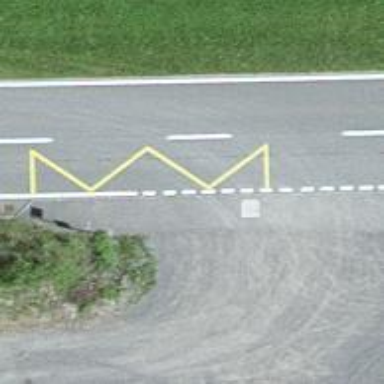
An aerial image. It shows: Bus stop with designated stop position for public transport.